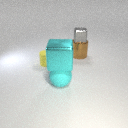
small gray metal cube above large brown metal cylinder